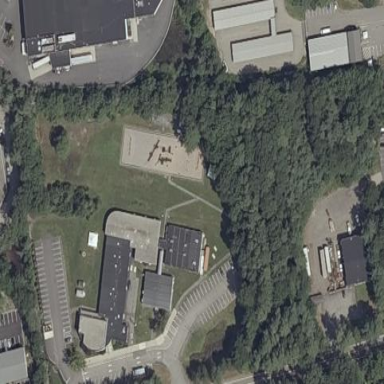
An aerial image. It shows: School building.